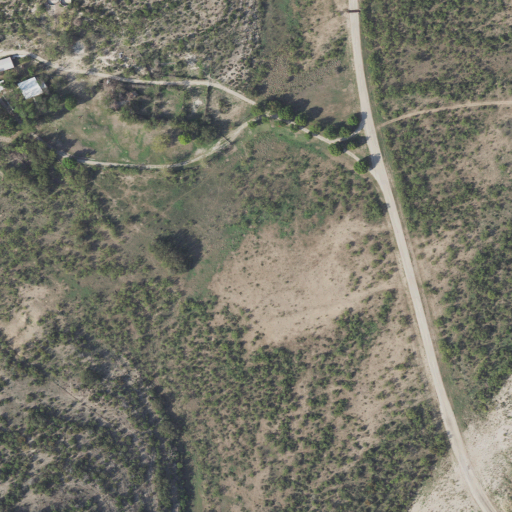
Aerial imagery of valley in Texas named House Draw containing shrub and low intensity development